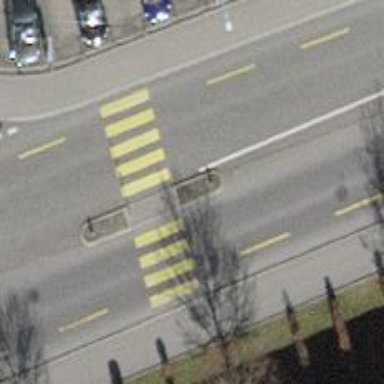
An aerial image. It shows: Marked crossing on footway with traffic-calming table.